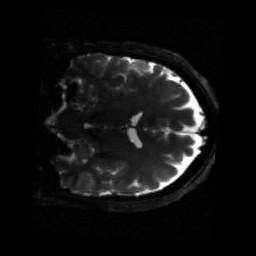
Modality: sbref
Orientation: coronal
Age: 37
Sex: male
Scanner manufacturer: siemens
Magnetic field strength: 3 T
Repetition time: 3.23 s
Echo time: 0.0892 s